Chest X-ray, PA view. Patient: 56 years old, sex M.
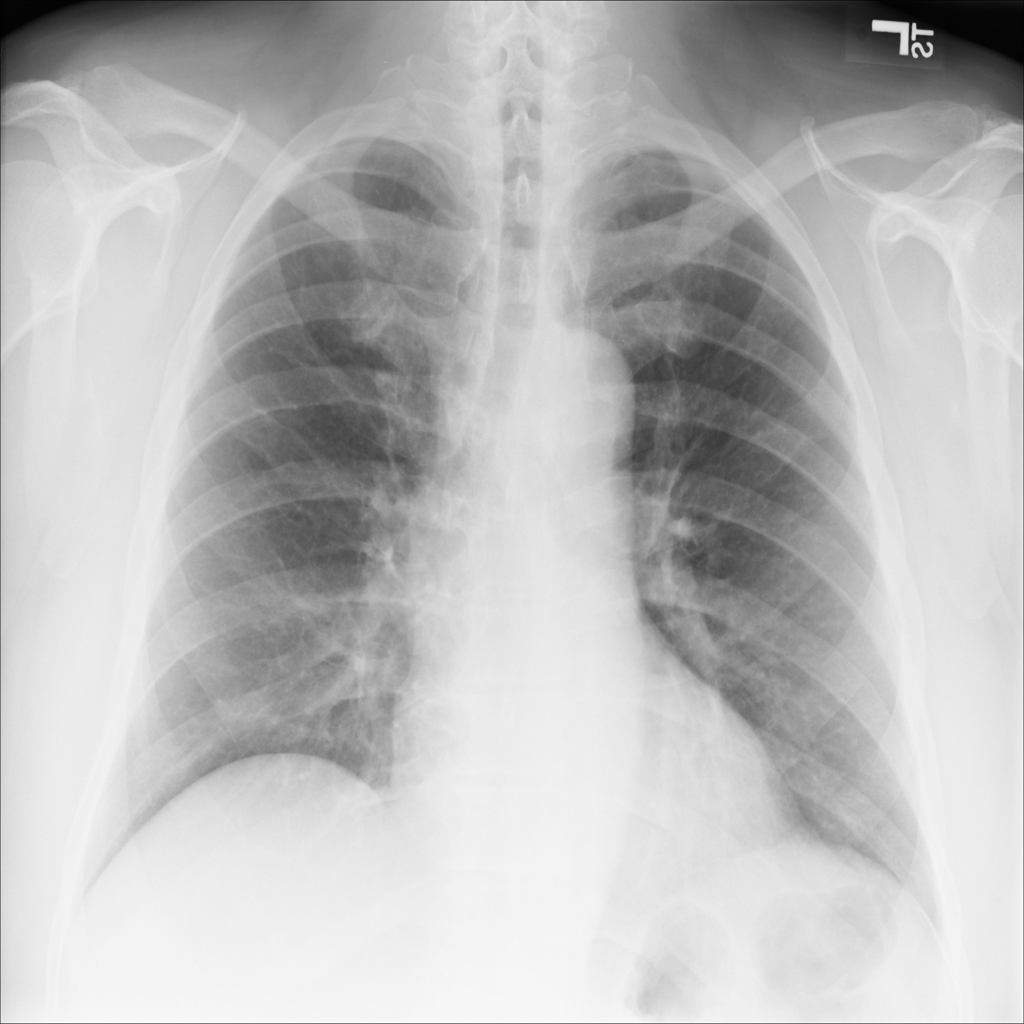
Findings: No Finding